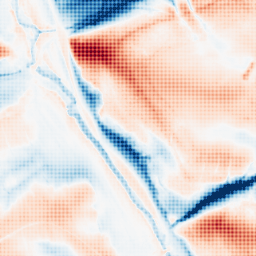
Category: classical
Decomposition family: gaussian_anisotropic
Decomposition parameters: sigma_x: 2
sigma_y: 20
Upsampling method: sinc_hamming
Upsampling parameters: scale: 8
kernel_size: 8
Upsampling scale: 8